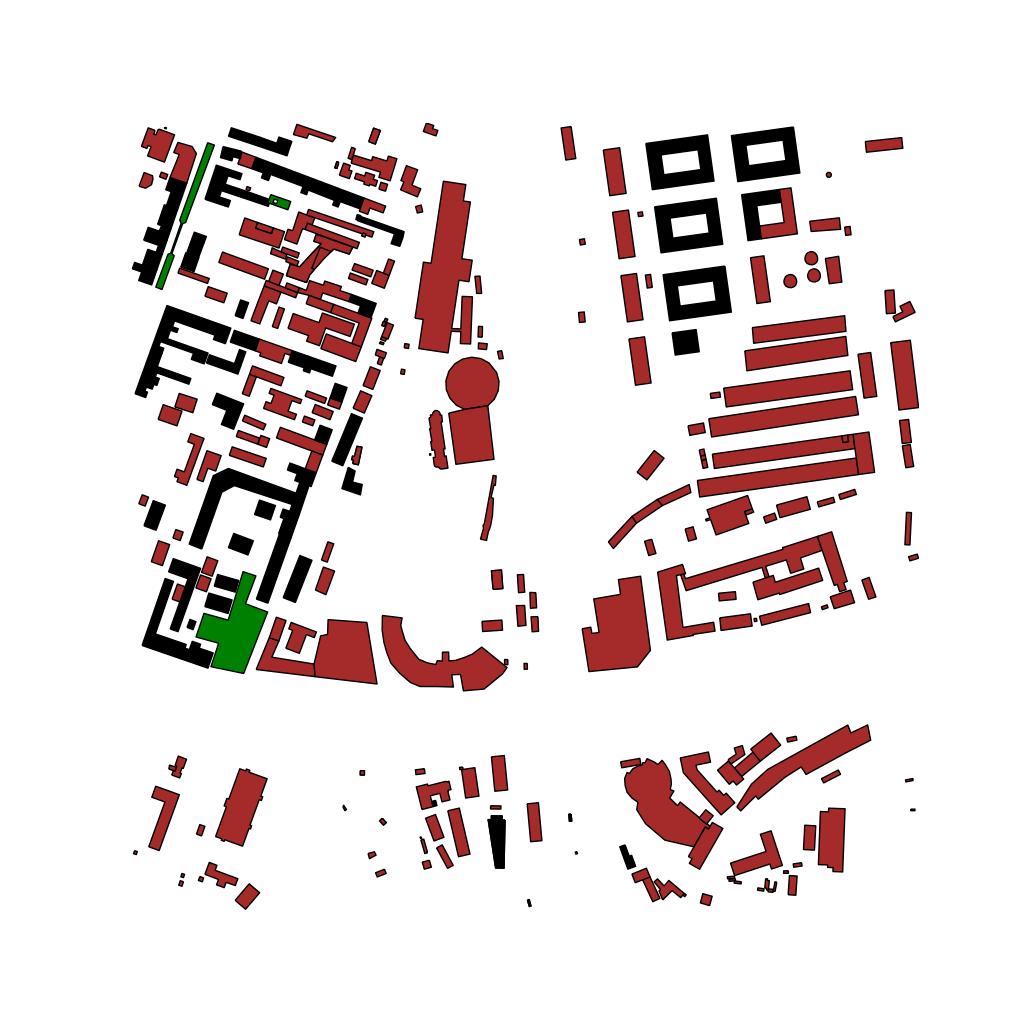
Tags: overhead vector_map, business, industrial, recreation, residential, special, transport, historical, modern, soviet, high_rise, individual_rise, low_rise, medium_rise, density_1, Building, Facility, Park, 1.0 km²